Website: ulta-beauty
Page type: customer-info-address
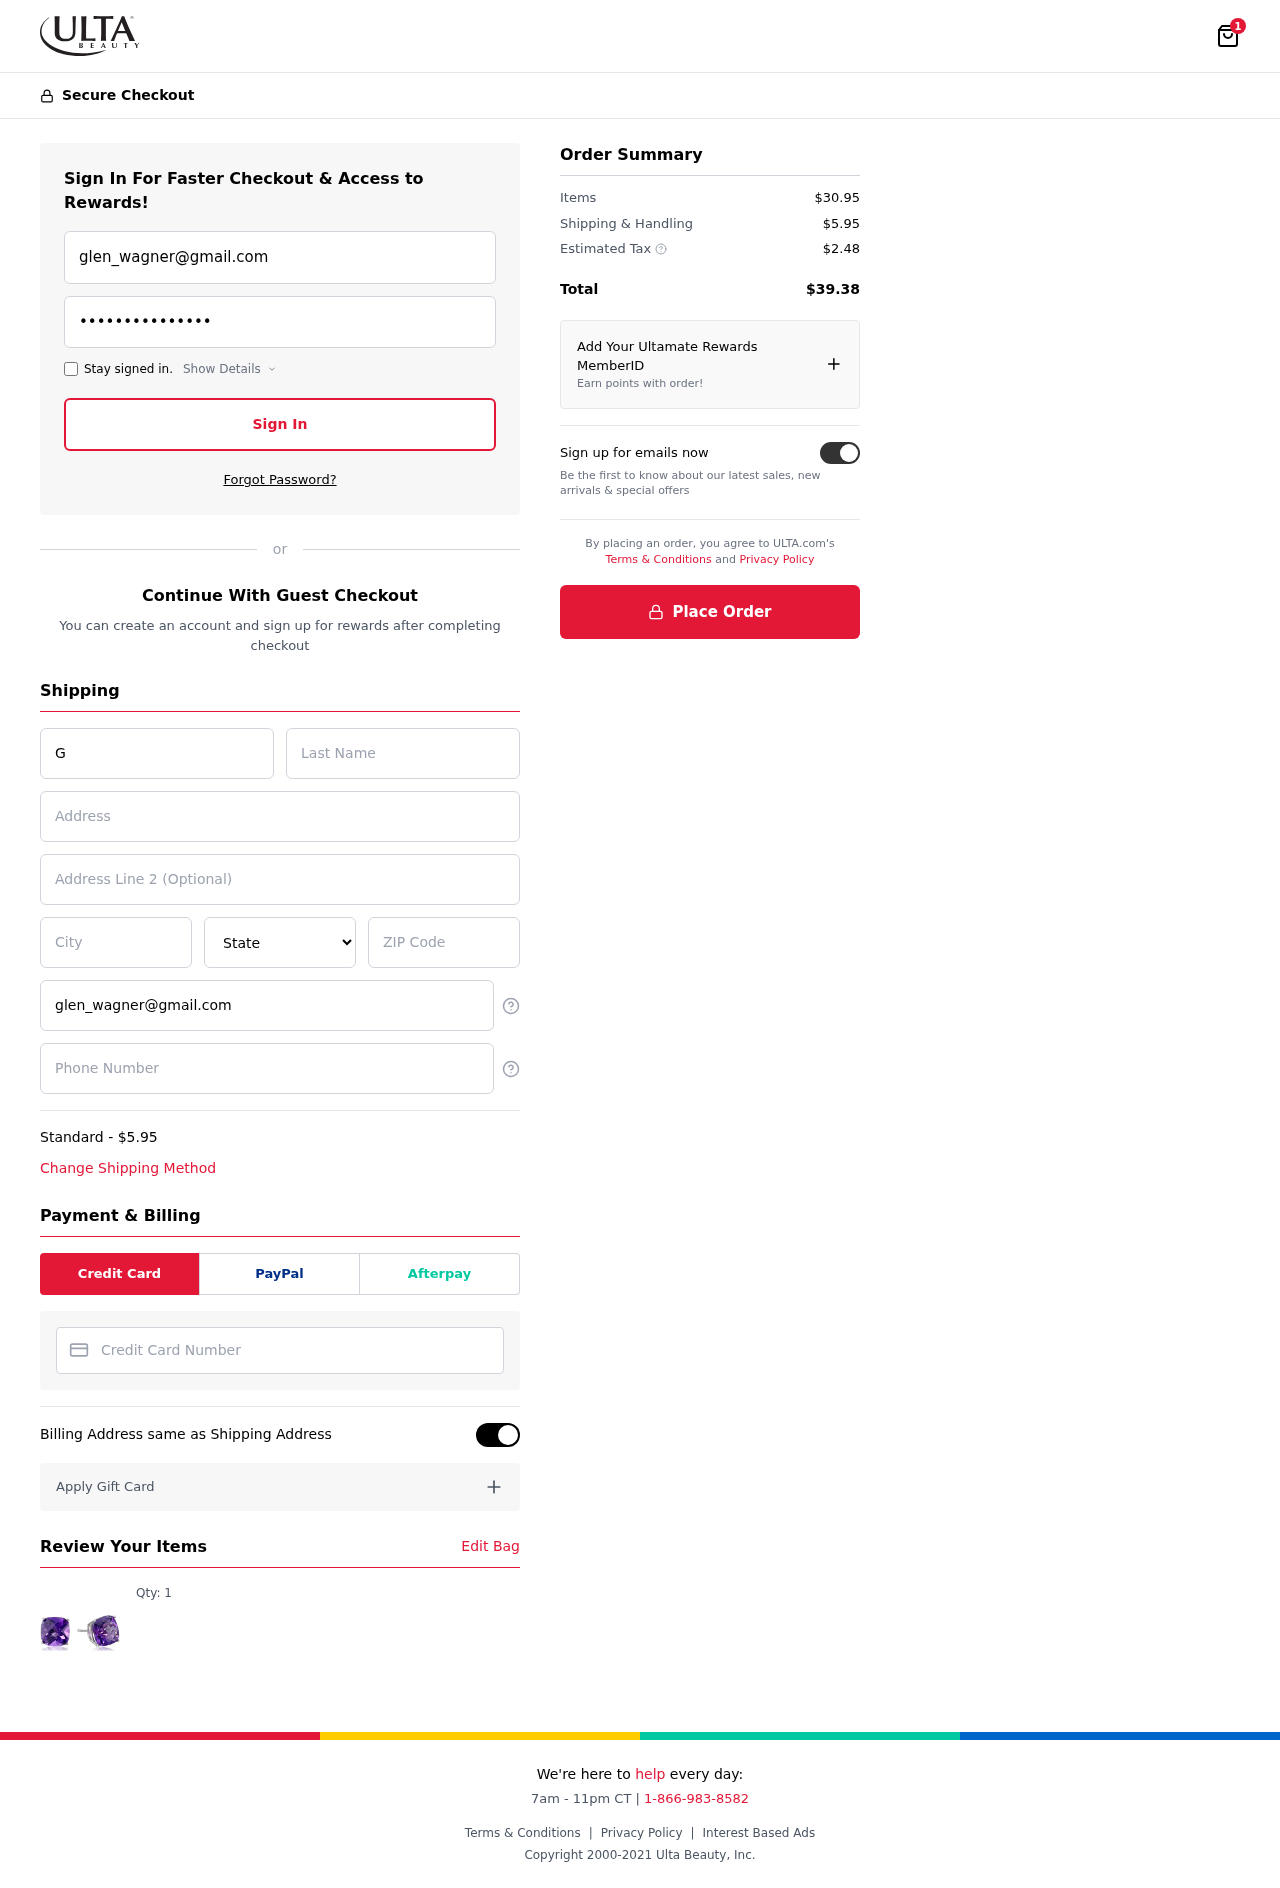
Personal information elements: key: PII_CARD_NUMBER
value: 4578 7452 5978 0314
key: PII_CITY
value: Kevinberg
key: PII_EMAIL
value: glen_wagner@gmail.com
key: PII_FIRSTNAME
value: Glen
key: PII_LASTNAME
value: Wagner
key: PII_PHONE
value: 7793953192
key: PII_POSTCODE
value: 66241
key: PII_STATE
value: Idaho
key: PII_STREET
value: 6591 Bradley Gardens Apt. 732
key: PII_STREET2
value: Apt. 015
Product elements: key: PRODUCT1_QUANTITY
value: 1
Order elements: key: ORDER_NUM_ITEMS
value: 1
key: ORDER_SHIPPING_COST
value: $5.95
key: ORDER_ITEMS_TOTAL
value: $30.95
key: ORDER_SHIPPING_COST2
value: $5.95
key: ORDER_TAX
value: $2.48
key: ORDER_TOTAL
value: $39.38